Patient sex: M
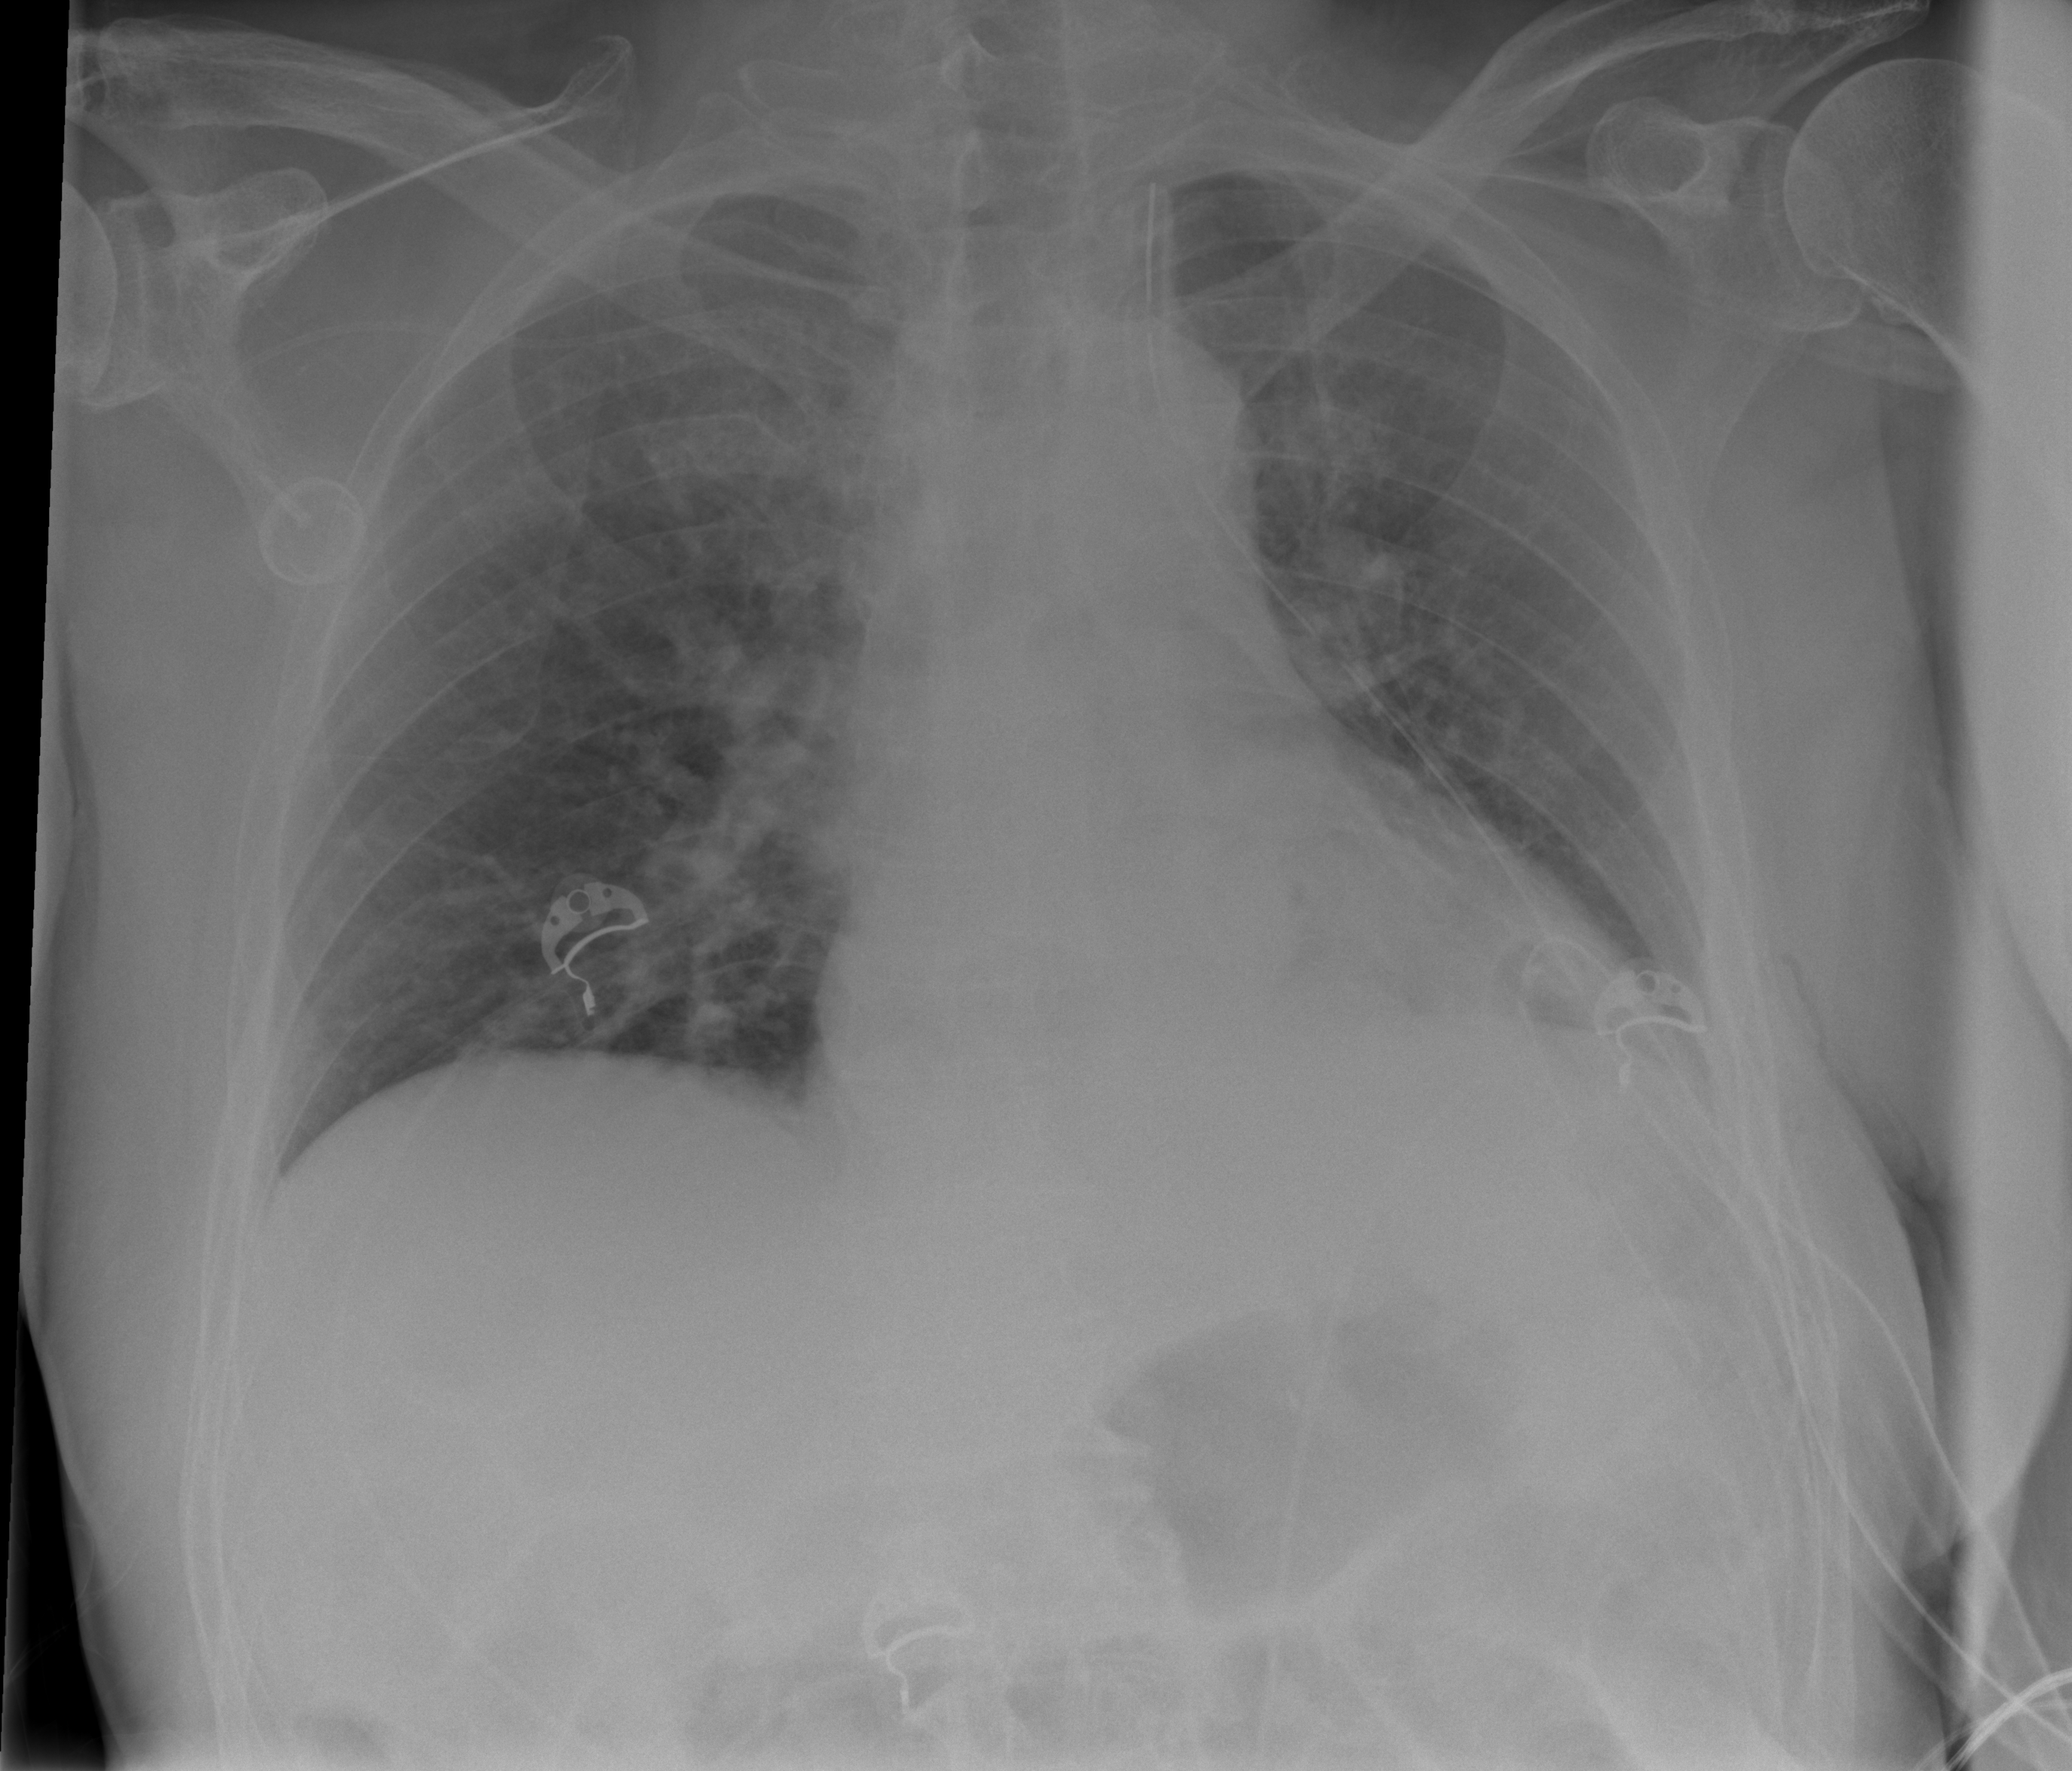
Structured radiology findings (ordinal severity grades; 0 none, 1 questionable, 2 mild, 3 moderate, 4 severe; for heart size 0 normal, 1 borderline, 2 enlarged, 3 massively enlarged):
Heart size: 0
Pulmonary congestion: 2
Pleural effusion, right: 0
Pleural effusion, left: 2
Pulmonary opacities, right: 0
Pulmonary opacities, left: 0
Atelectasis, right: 2
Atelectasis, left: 2